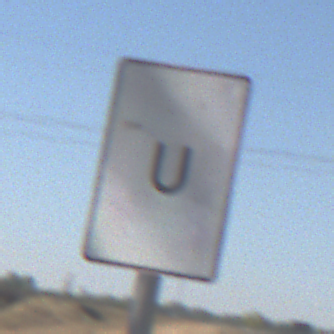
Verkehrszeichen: AnkuendigungOderFortsetzungUmleitungOhnePfeilsymbol
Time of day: Midday
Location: Outdoor (RoadRail)
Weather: Clear
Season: Summer
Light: Natural